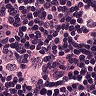
Metastatic tissue present: yes